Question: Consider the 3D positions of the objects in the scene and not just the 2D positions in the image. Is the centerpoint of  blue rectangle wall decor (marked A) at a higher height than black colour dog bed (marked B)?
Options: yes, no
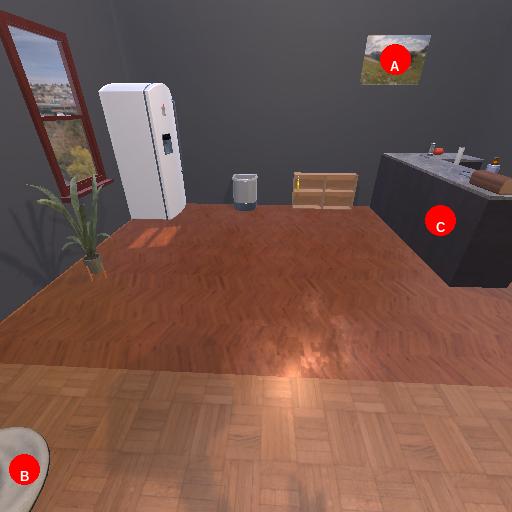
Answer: yes